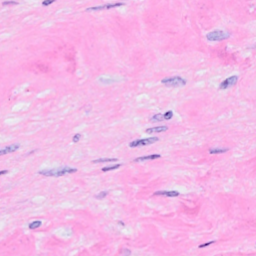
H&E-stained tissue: Breast